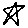
Label: star